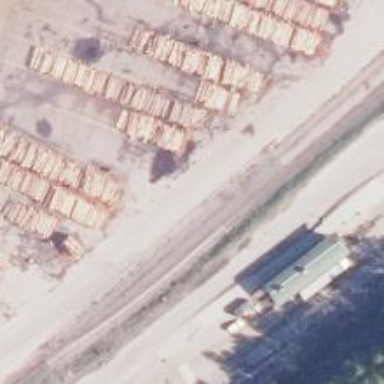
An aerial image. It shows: Rail spur service.